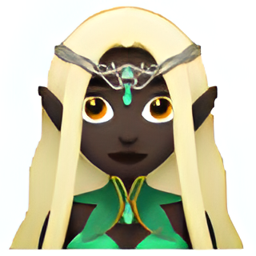
Name: woman elf dark skin tone
Emoji: 🧝🏿‍♀️
Group: People & Body
Sub-group: person-fantasy